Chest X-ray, PA view. Patient: 25 years old, sex M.
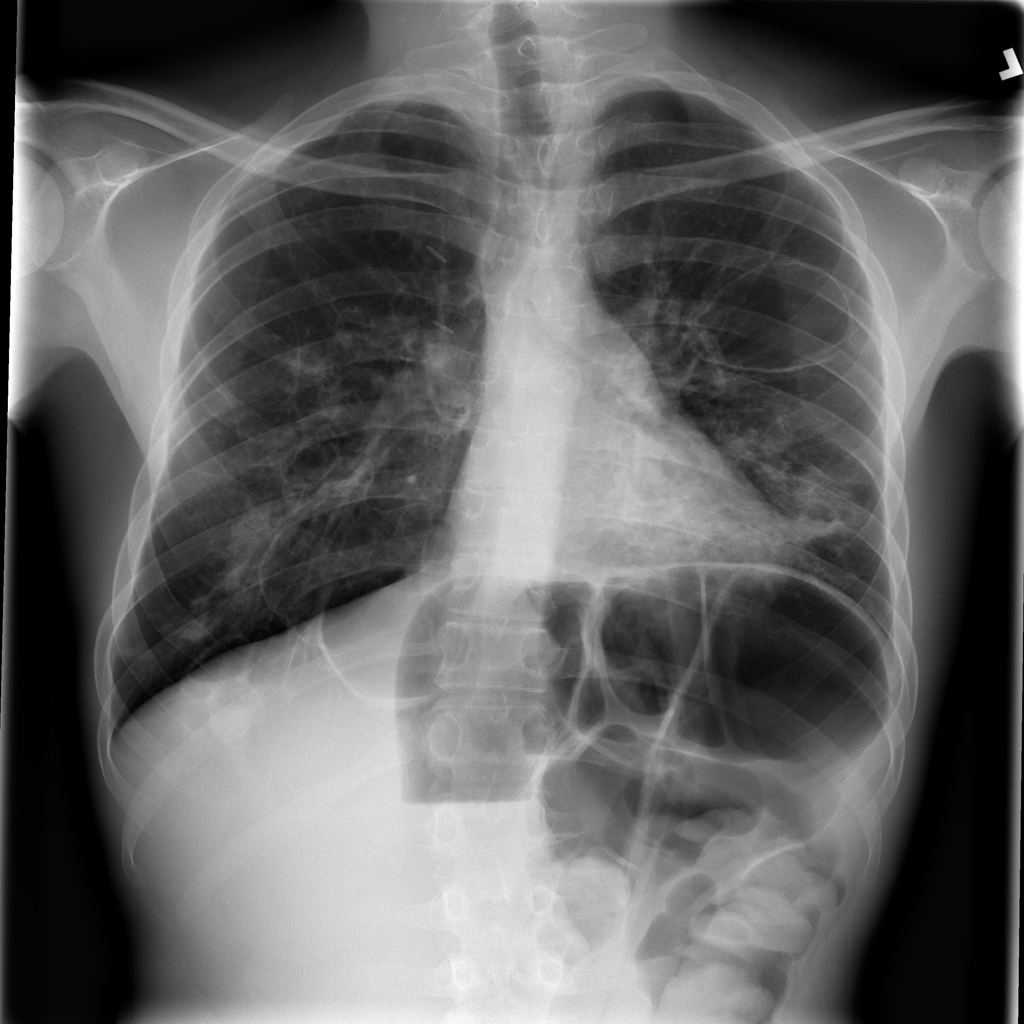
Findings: Consolidation, Nodule